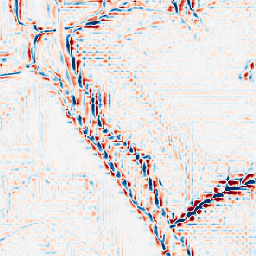
Category: wavelet
Decomposition family: wavelet_dwt
Decomposition parameters: wavelet: db2
level: 3
Upsampling method: sinc_blackman
Upsampling parameters: scale: 4
kernel_size: 16
Upsampling scale: 4